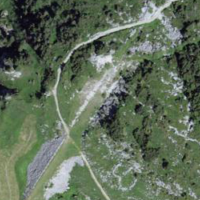
EUNIS habitat code: 26
Species observed at this site:
Gentiana verna
Hieracium villosum